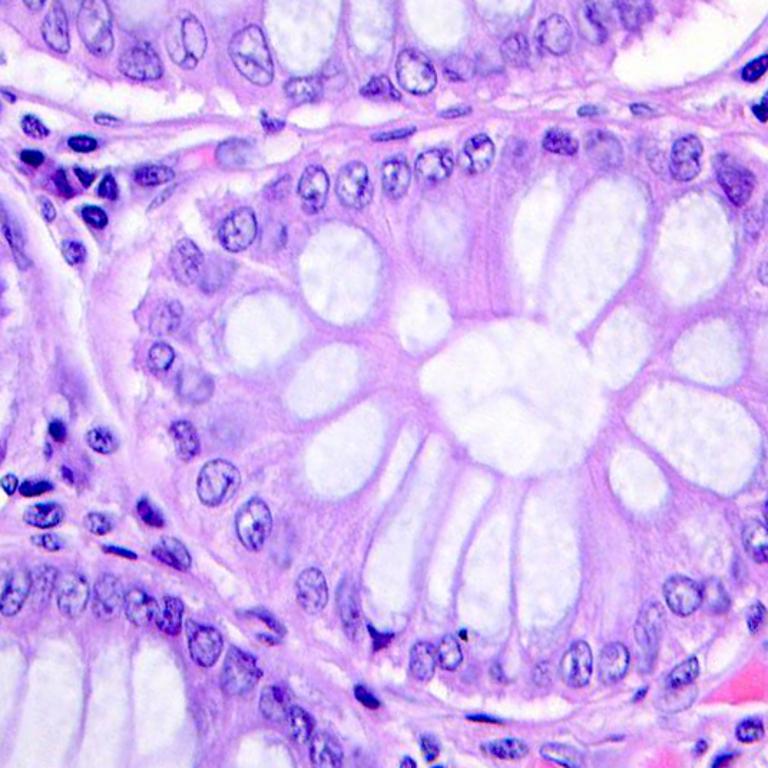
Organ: colon
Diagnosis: benign